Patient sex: F
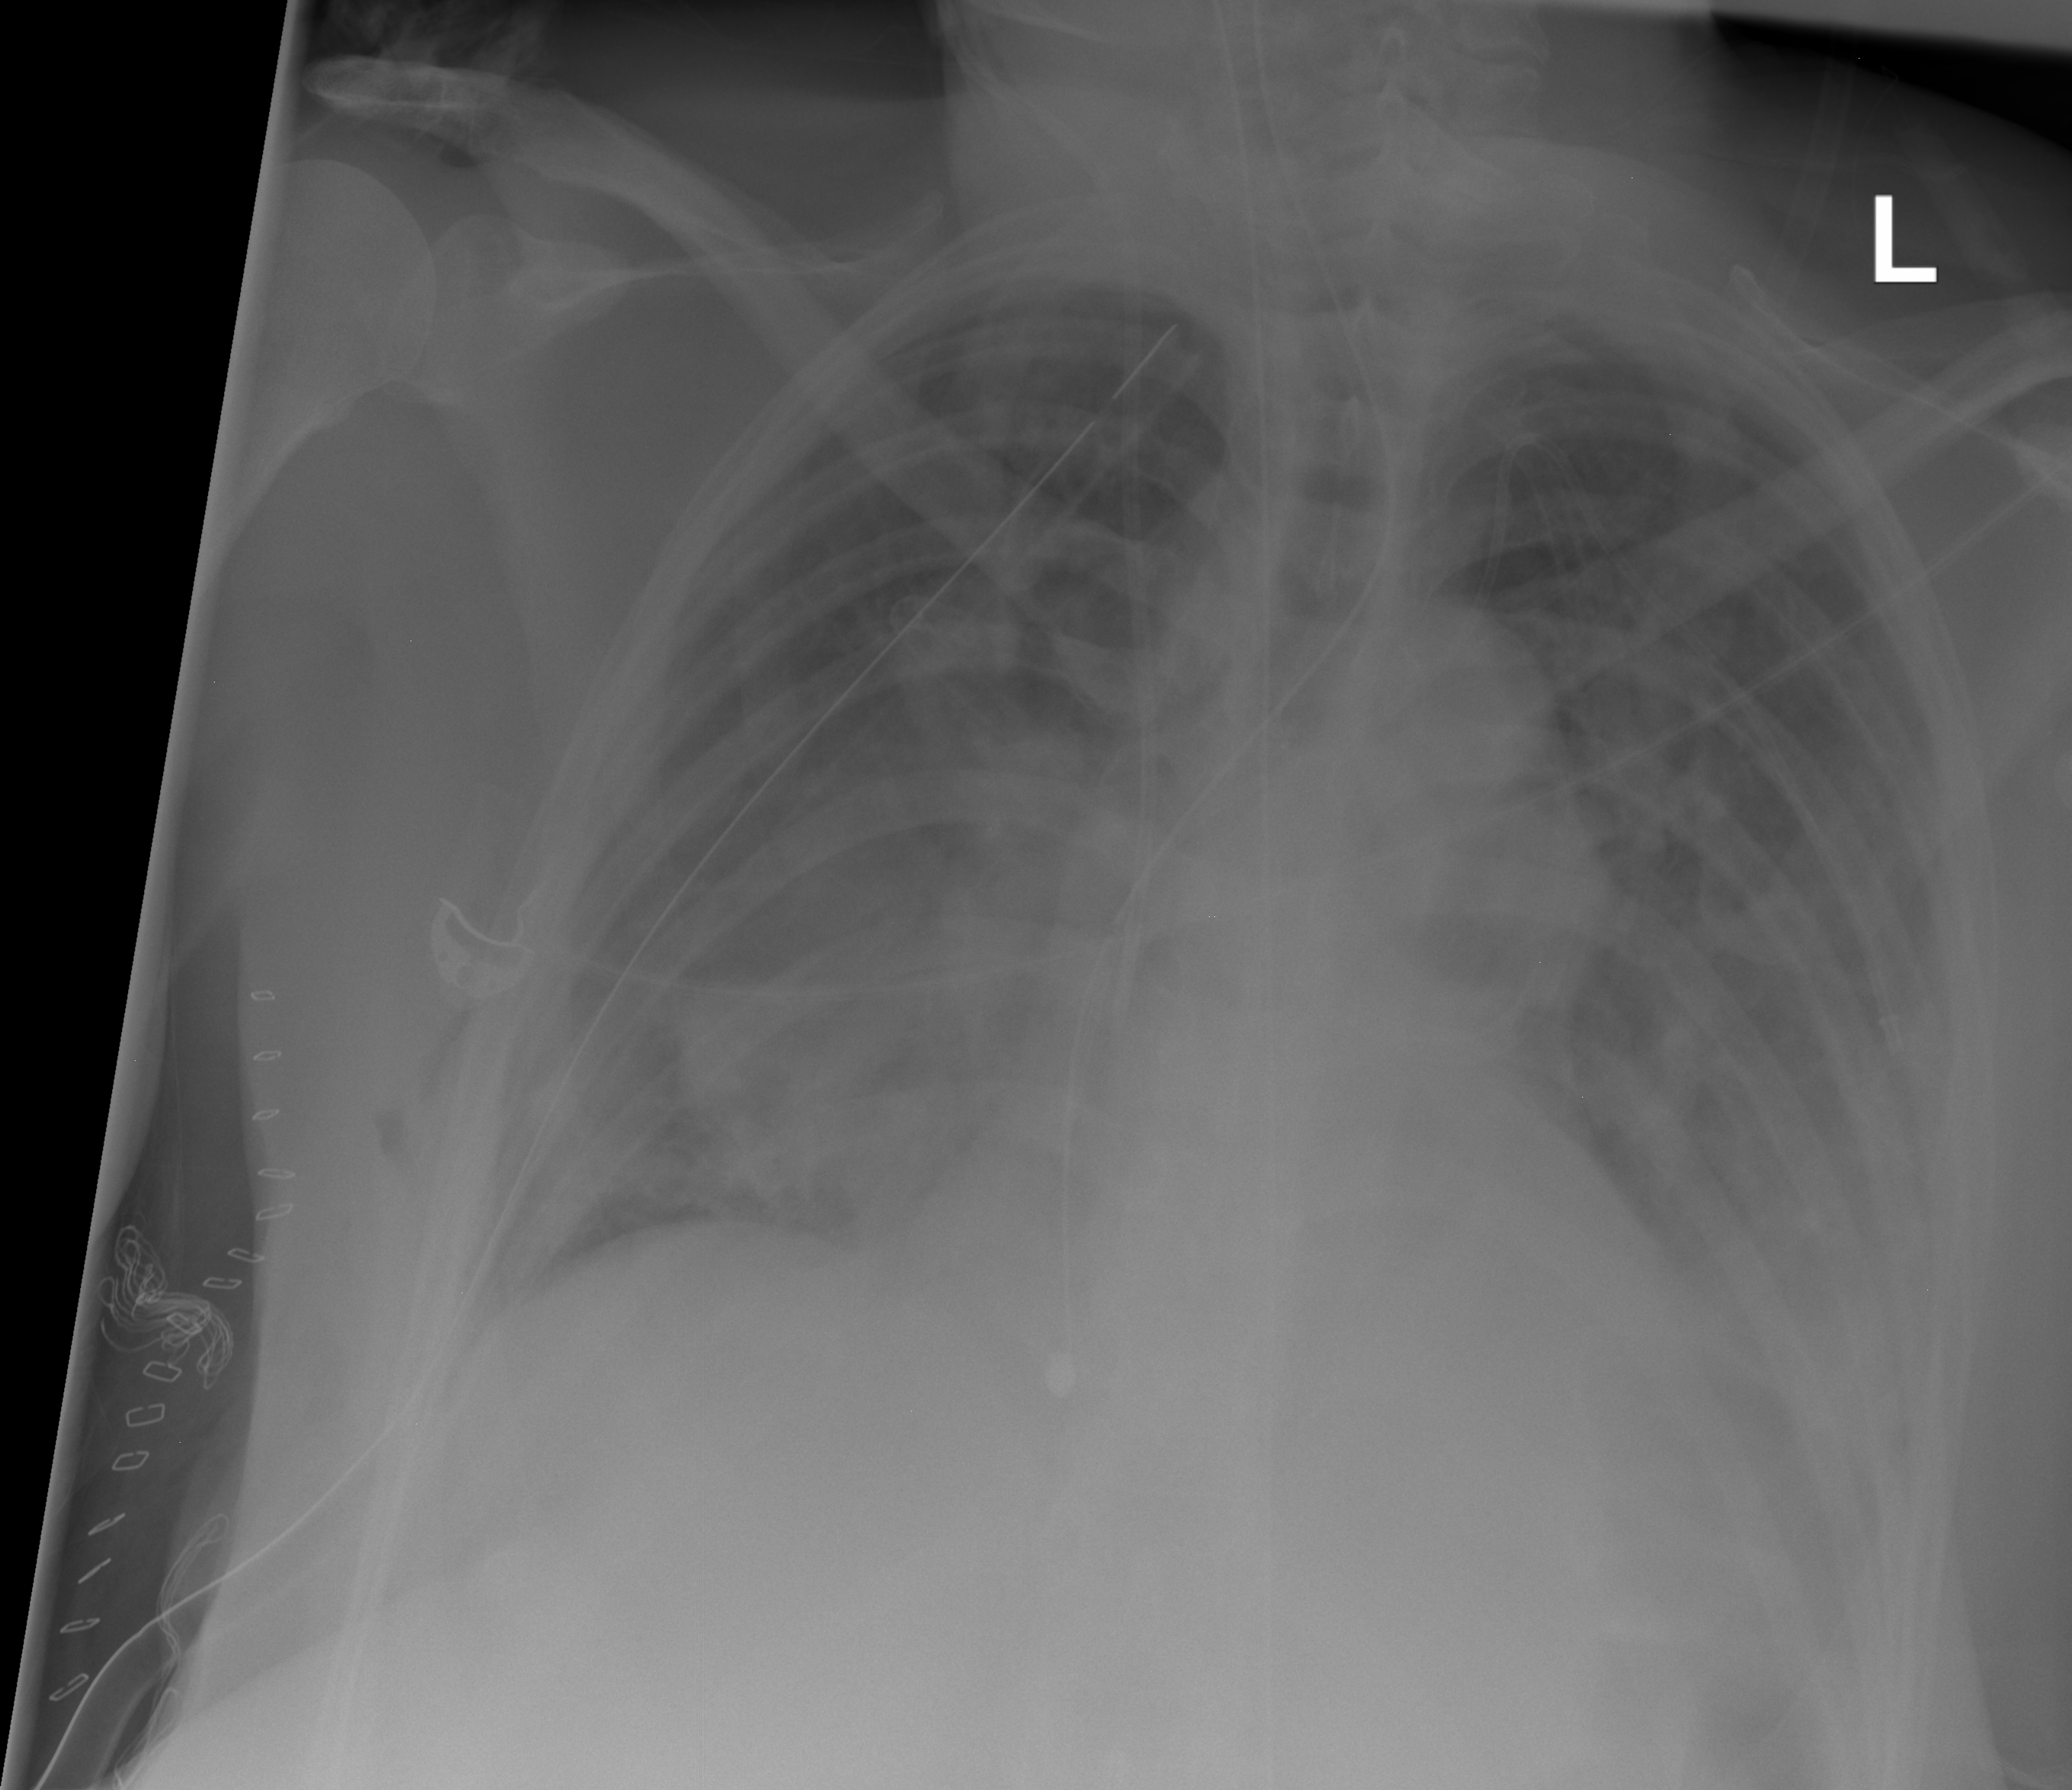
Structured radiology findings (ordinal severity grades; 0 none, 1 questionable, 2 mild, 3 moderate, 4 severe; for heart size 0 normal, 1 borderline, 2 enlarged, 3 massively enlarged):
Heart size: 1
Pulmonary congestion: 0
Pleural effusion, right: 0
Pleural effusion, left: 2
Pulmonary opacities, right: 3
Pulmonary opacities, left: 3
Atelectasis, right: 3
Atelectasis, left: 3